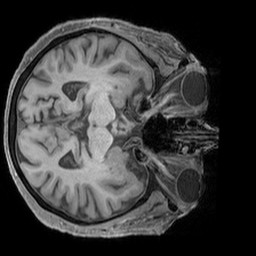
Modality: T1w
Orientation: axial
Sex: female
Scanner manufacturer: siemens
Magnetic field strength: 3 T
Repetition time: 2.3 s
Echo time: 0.00226 s